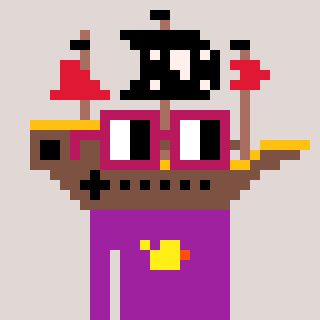
a pixel art character with square dark red glasses, a pirateship-shaped head and a magenta-colored body on a warm background